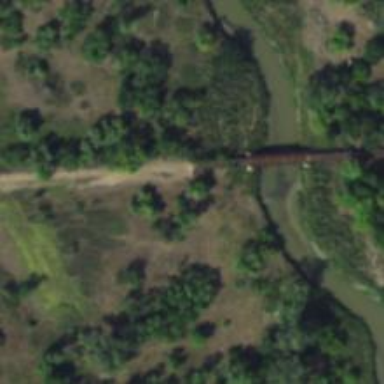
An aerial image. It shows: Bridge.